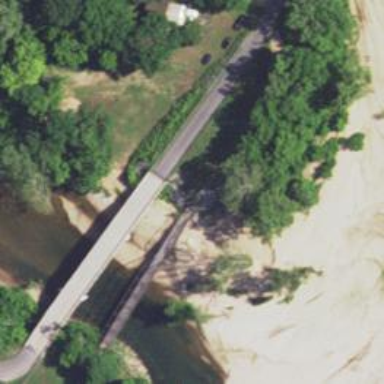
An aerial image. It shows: Unclassified road with bridge.